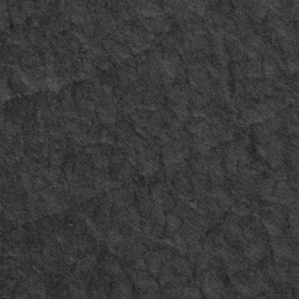
Label: frost